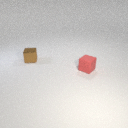
small red rubber cube in front of small brown metal cube